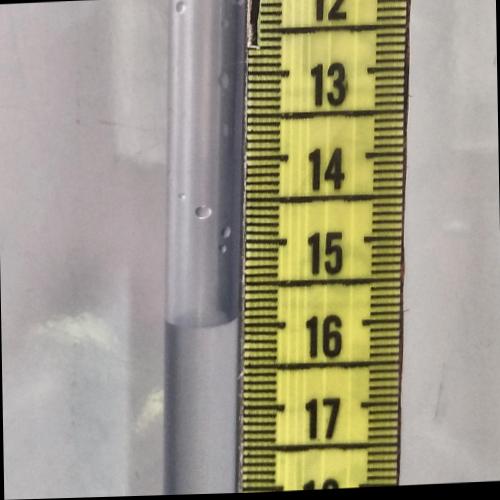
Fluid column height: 15.9 cm